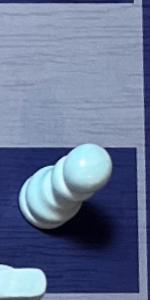
Label: Pawn_White